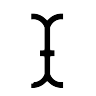
Cursor type: text
OS/theme: linux-apple-cursor
Variant: black